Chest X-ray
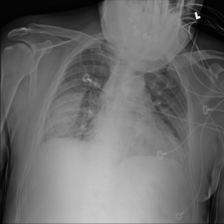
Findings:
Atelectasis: negative
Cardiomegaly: negative
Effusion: positive
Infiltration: negative
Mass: negative
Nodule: negative
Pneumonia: negative
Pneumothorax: negative
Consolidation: negative
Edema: negative
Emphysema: negative
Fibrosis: negative
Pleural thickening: negative
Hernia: negative